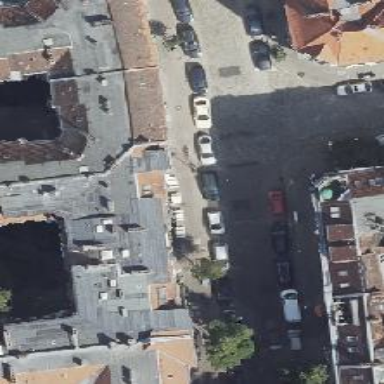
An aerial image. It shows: Bicycle parking located on the sidewalk.